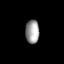
Tissue: lung
Cell type: Endothelial cells
Senescence score: 0.2119
Nuclear area (px): 318
Mean DAPI intensity: 156.252